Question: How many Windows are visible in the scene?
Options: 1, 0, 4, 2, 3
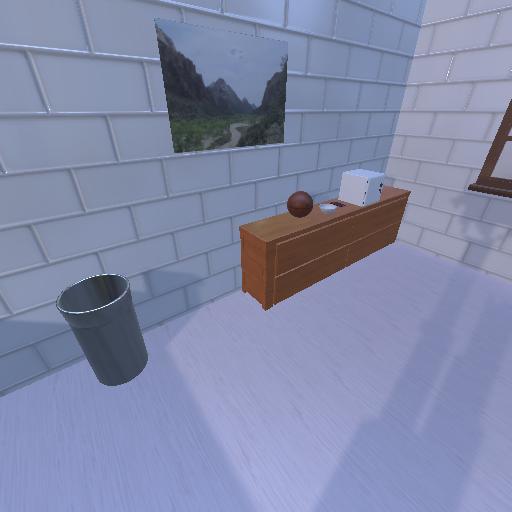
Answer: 1